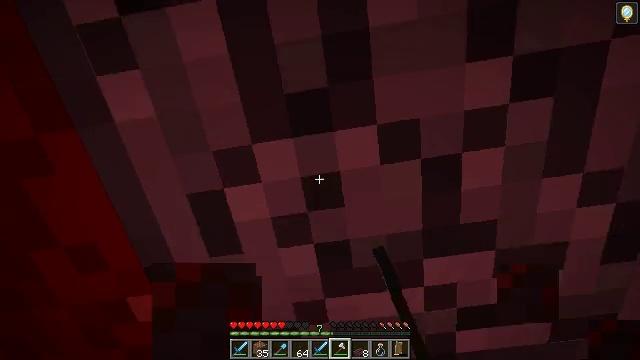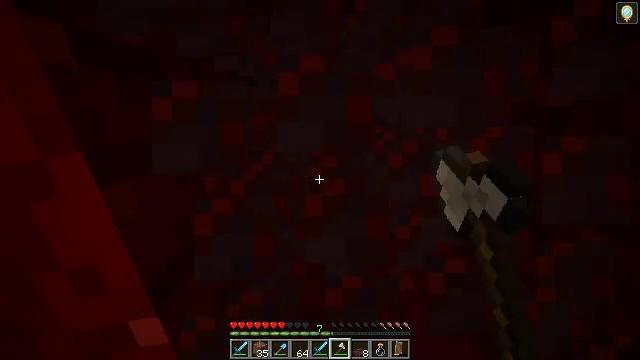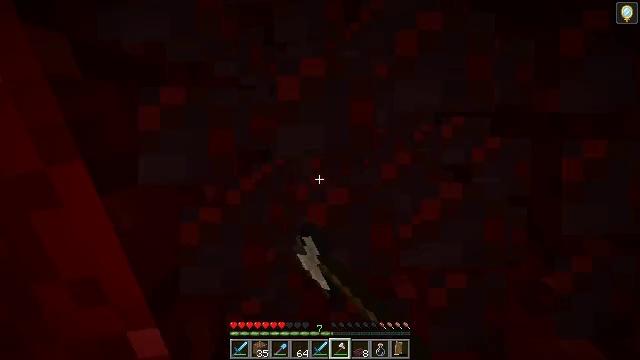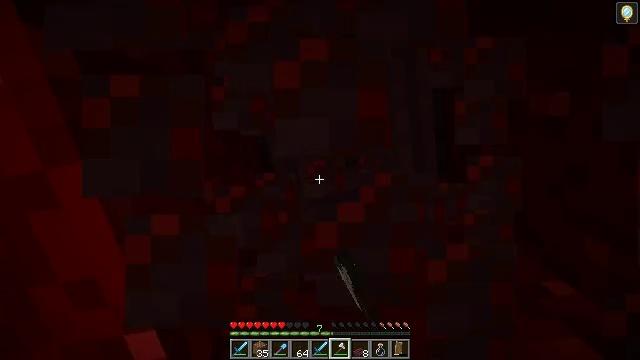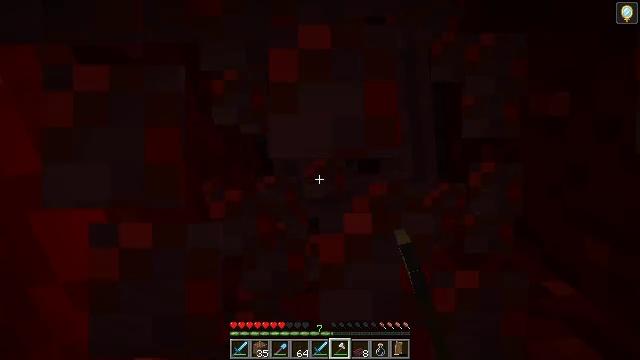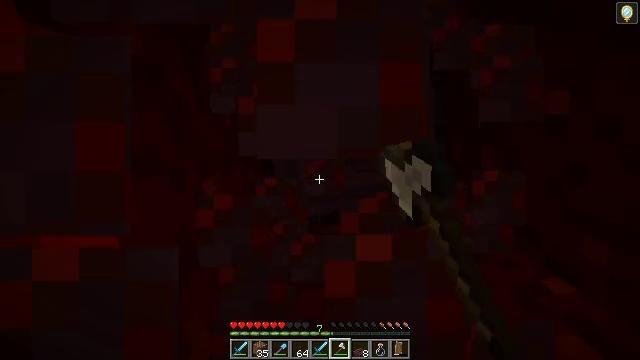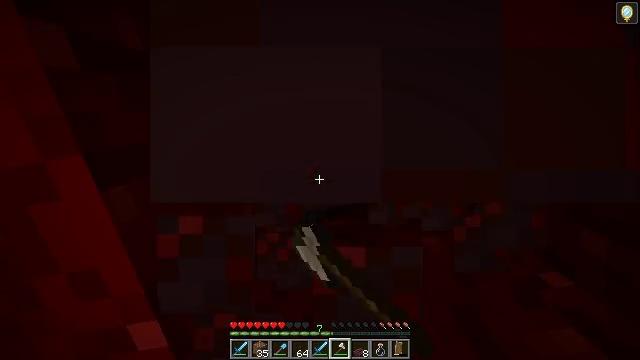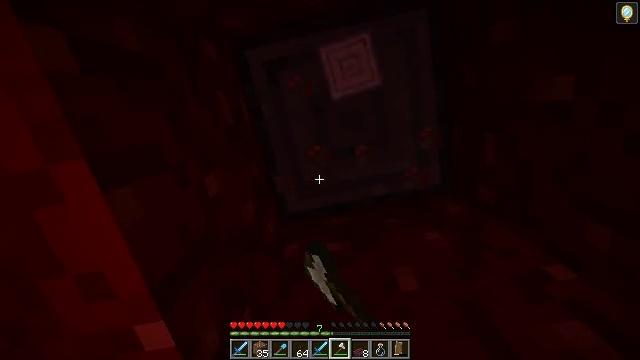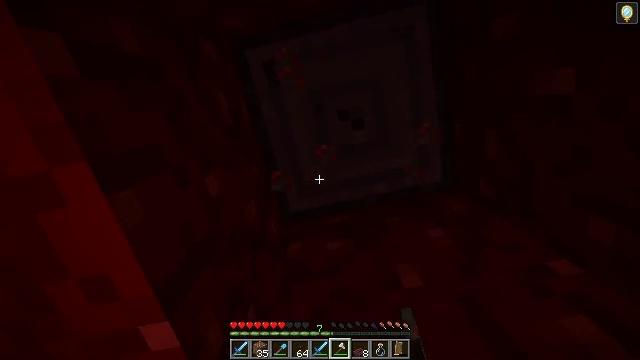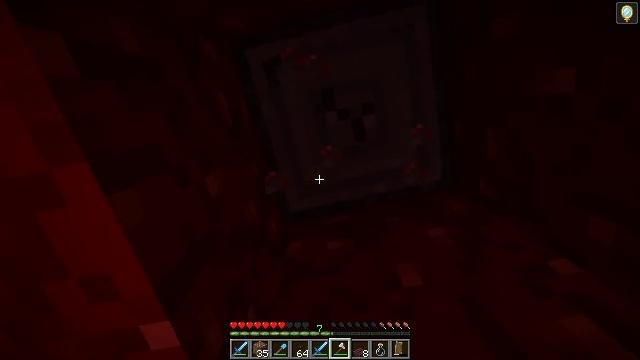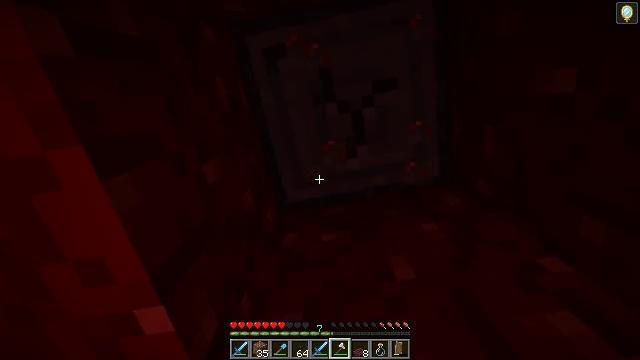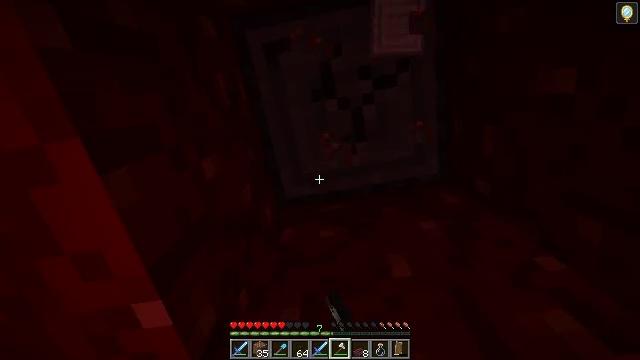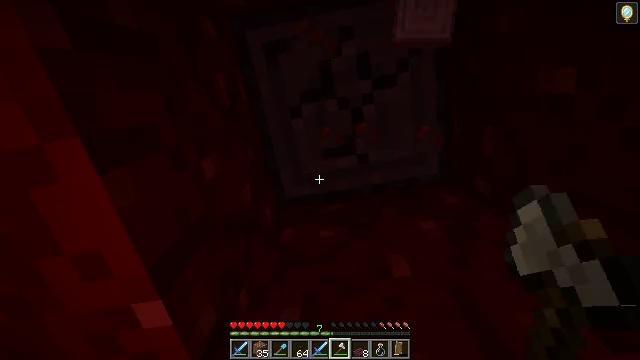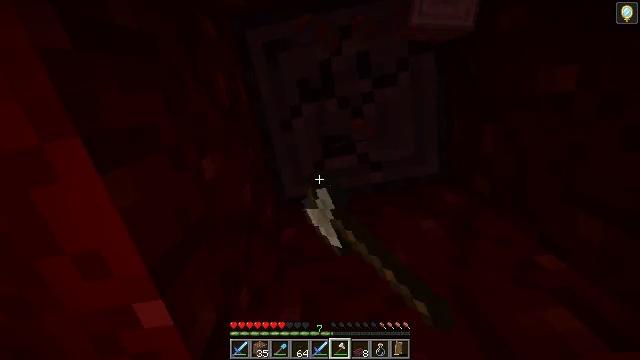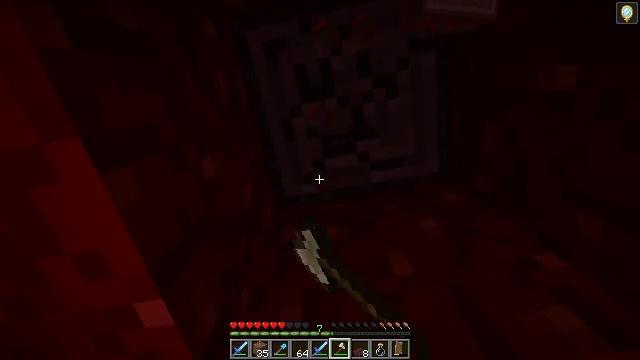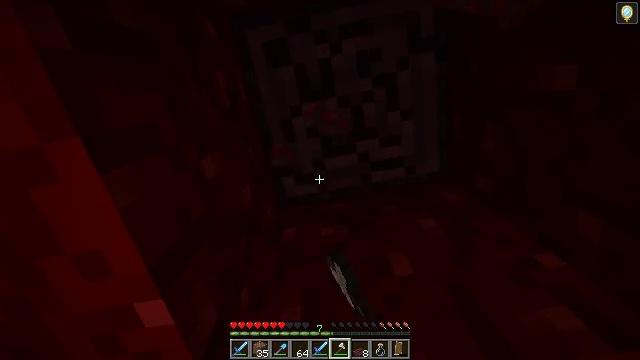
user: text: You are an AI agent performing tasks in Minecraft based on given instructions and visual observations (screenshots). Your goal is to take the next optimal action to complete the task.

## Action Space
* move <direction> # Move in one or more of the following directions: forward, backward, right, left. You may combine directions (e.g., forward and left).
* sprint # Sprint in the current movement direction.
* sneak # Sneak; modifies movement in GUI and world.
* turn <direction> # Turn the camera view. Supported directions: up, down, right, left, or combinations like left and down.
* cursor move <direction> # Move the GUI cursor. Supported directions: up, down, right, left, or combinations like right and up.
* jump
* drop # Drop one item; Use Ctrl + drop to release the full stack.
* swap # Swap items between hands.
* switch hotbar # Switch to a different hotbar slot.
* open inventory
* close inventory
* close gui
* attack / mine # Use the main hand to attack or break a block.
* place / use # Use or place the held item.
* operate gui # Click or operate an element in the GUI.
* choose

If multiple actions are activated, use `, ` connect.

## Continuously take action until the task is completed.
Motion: motion action
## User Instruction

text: Collect crimson stem for building materials.
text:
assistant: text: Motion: turn left and up, attack / mine
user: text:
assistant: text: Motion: turn up, attack / mine
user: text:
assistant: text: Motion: attack / mine
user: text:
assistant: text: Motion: attack / mine
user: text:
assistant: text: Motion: attack / mine
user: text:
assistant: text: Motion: turn down, attack / mine
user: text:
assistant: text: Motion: turn left, attack / mine
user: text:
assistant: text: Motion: turn left, attack / mine
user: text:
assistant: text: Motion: attack / mine
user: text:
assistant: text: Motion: turn right and down, attack / mine
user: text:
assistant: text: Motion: attack / mine
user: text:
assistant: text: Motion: attack / mine
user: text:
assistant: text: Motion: attack / mine
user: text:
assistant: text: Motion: attack / mine
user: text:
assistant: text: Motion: attack / mine
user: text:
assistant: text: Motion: attack / mine
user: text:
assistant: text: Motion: attack / mine
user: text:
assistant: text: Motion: attack / mine
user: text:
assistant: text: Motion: turn right and up, attack / mine
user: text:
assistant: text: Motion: turn right and up, attack / mine
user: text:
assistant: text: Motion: turn up, attack / mine
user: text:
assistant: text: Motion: turn up, attack / mine
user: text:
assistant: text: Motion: attack / mine
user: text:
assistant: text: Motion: attack / mine
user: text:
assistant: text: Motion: attack / mine
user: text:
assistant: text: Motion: attack / mine
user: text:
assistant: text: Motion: attack / mine
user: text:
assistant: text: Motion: attack / mine
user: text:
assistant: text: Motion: attack / mine
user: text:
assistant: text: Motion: attack / mine